Question:
trying to reinstall the ADT plug in but Android SDK and AVD manager not showing.
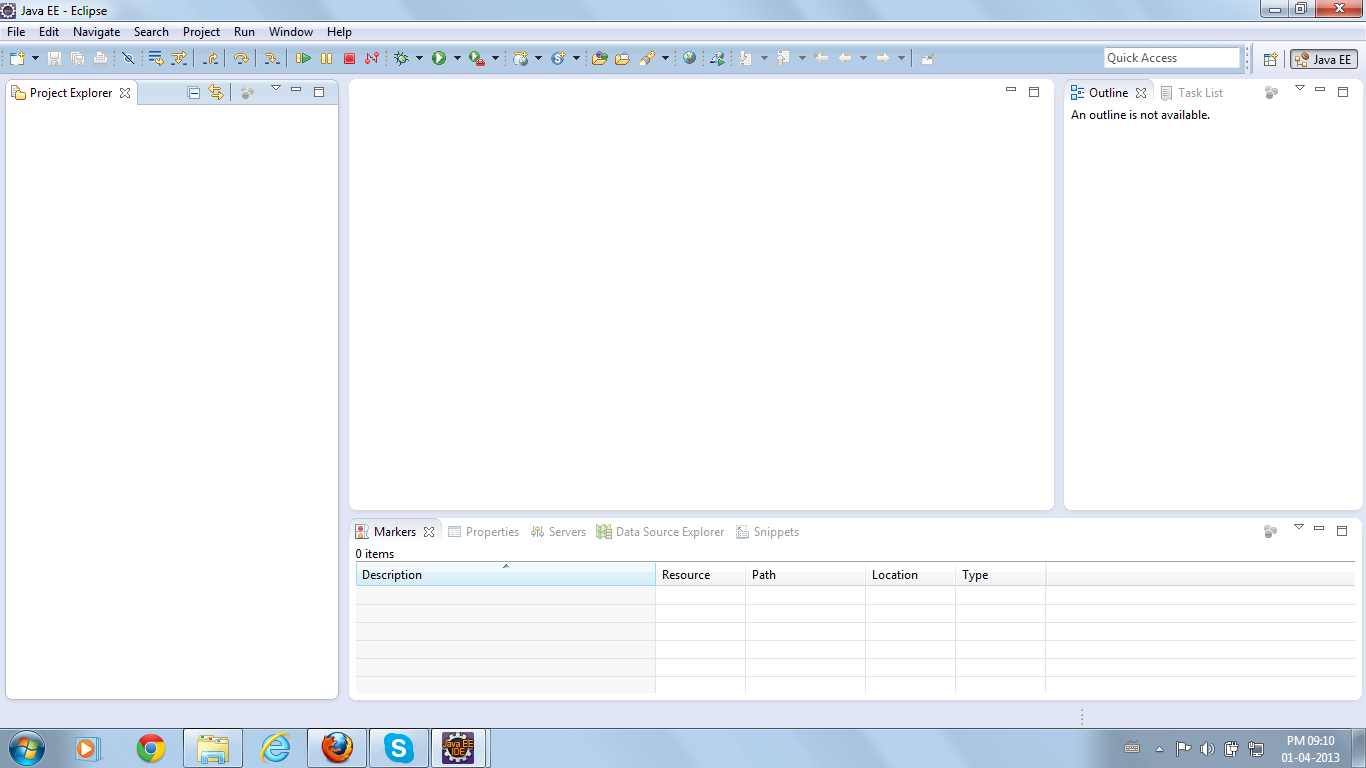
Answer: I am in JavaEE perspective ,changed it to Java perspective . now AVD manager and SDK manager is showing.